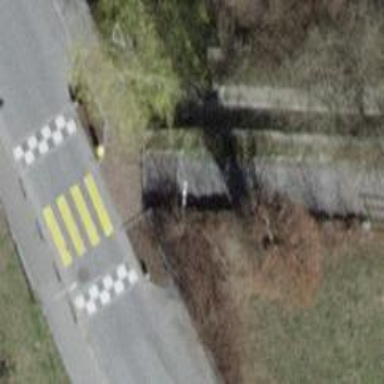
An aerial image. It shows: Cycle barrier.